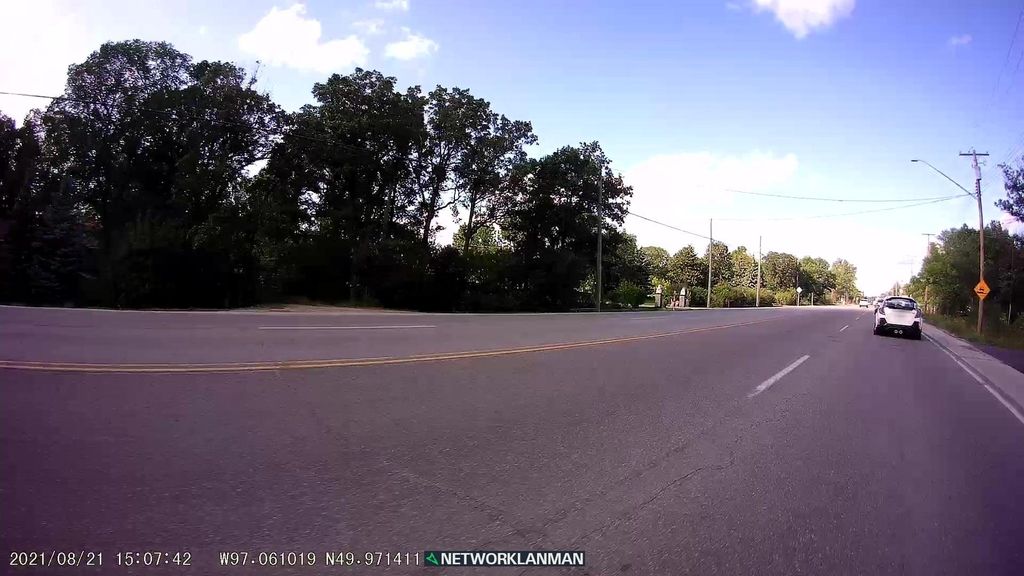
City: winnipeg